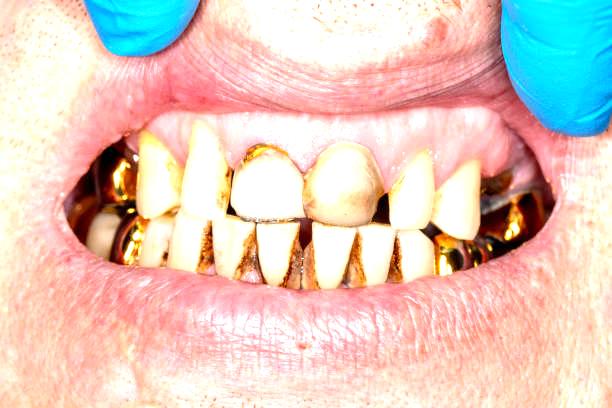
Condition: Gingivitis